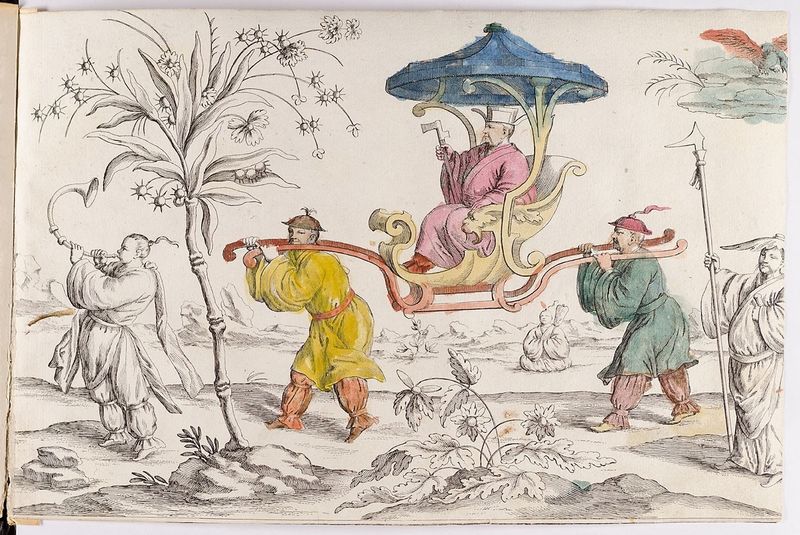
Titel: Chinadarstellung
Künstler: Martin Engelbrecht
Standort: Hamburg
Institution: Museum für Kunst und Gewerbe Hamburg
Schlagwörter: baum, blau, gelb, männer, blüten, tiere, weg, wolke, barock, steine, tragen, horn, person, pflanzen, papier, grafik, graphik, fotografie, photographie, asien, druckgraphik, druckgrafik, stich, koloriert, china, bambus, baldachin, kupferstich, träger, sänfte, chinesen, senfte, handkoloriert, phantastik, gerippt, bpflanze, das, reproduktionen, lamze, barockzeit, barockzeitalter, druckerzeugnisse, ebaum, völker, nationalitäten, handkolorierung, gegenstände, ornamentstich, vorlageblätter, chinesendarstellungen, länder, fantastische, parallelwelt, phantasiewelt, nblüten